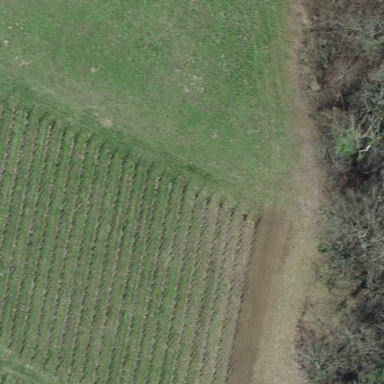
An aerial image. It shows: Beautiful vineyard in the countryside.